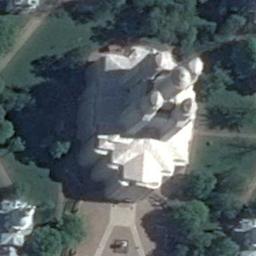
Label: palace